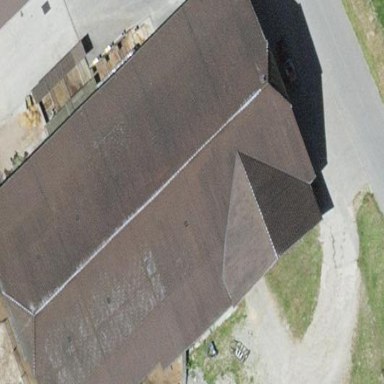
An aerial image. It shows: Barn.